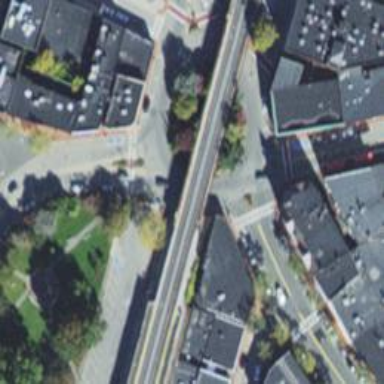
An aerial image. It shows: Secondary road made of asphalt leading to roundabout.